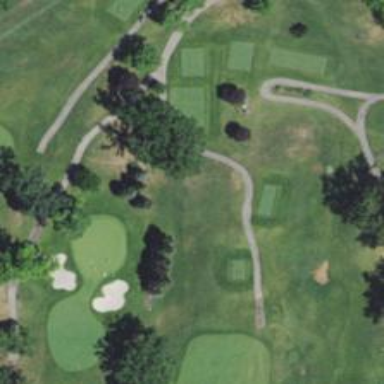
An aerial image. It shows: Path for golf carts.